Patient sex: M
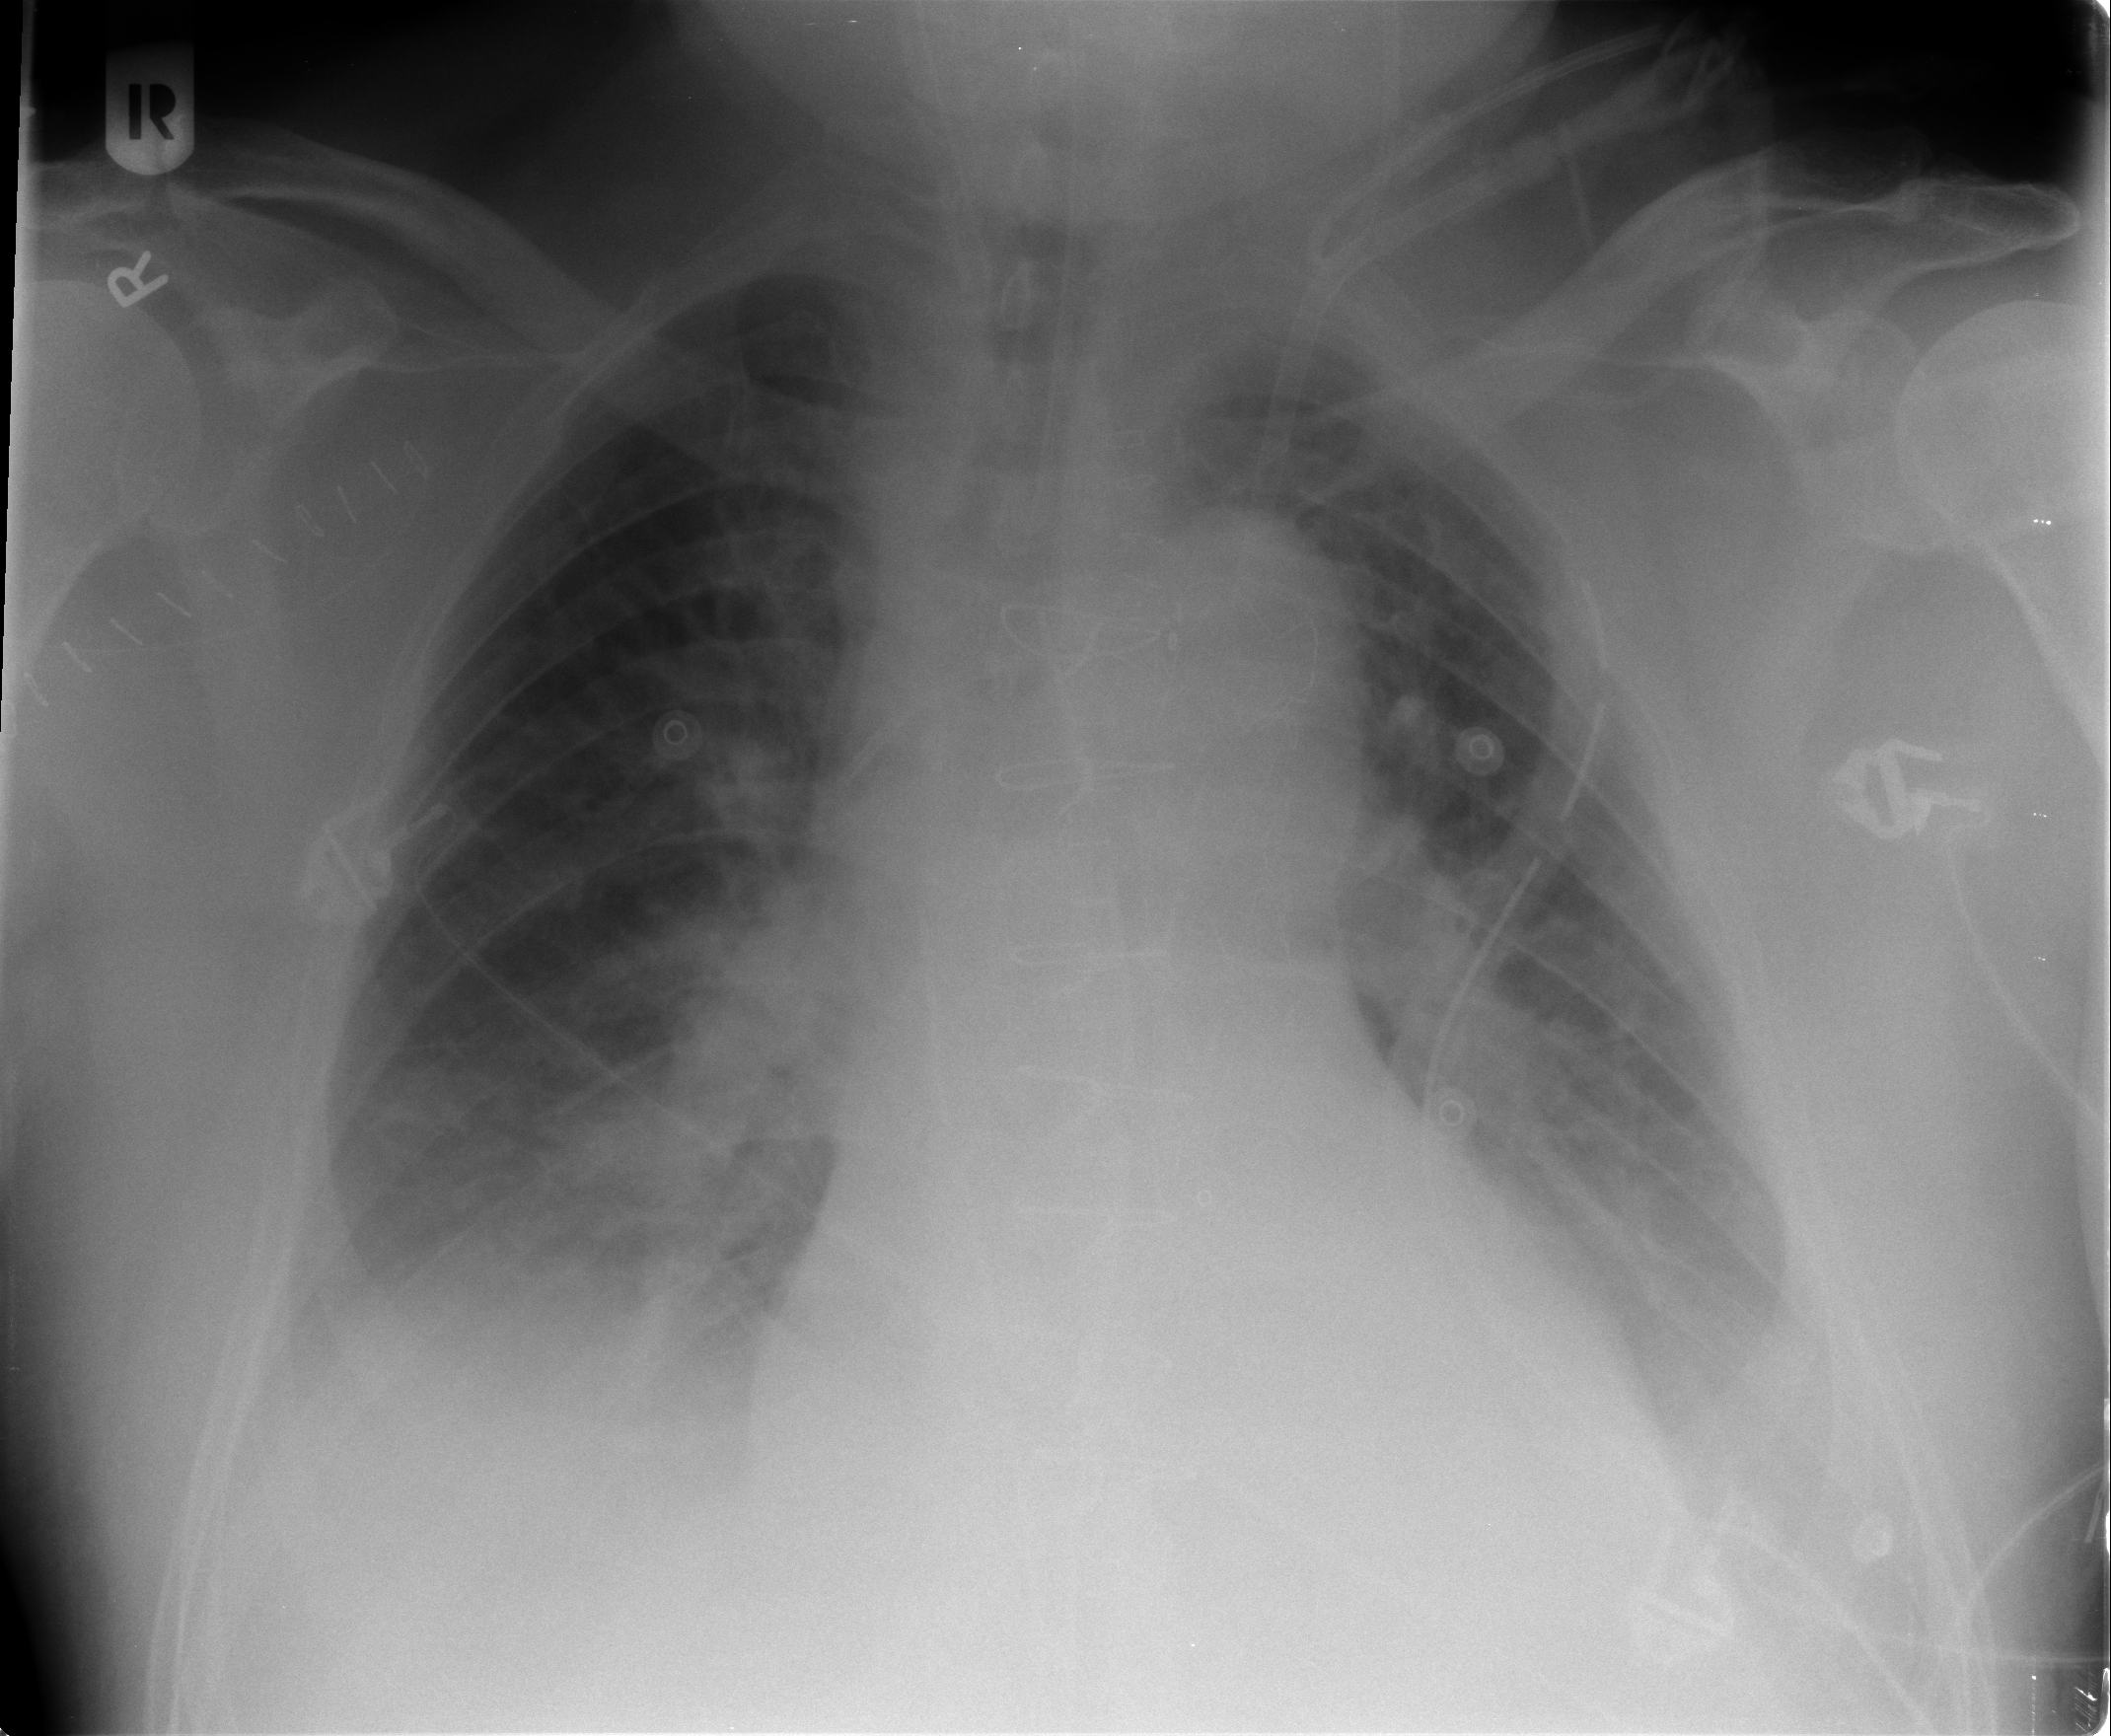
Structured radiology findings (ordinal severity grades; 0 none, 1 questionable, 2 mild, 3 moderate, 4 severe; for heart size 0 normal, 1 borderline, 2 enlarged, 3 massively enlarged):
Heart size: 2
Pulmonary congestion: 2
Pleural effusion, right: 2
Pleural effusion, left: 2
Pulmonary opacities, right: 0
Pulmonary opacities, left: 1
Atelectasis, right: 2
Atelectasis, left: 2